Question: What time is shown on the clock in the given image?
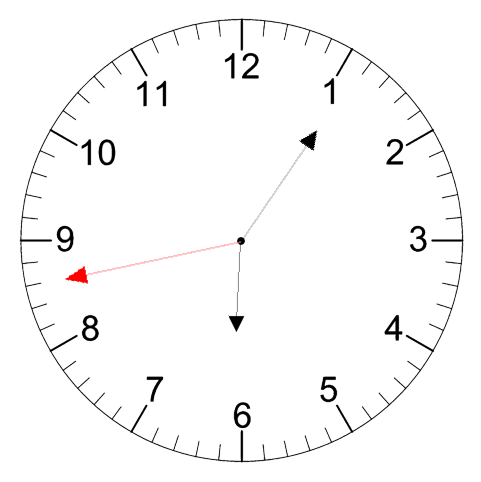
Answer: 06:05:43